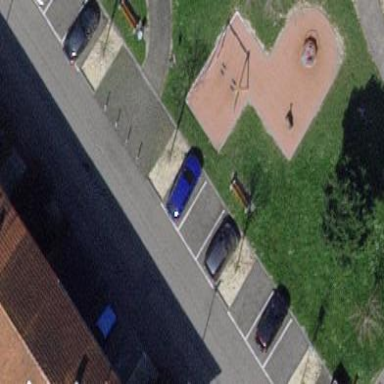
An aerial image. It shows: Playground area for leisure land.